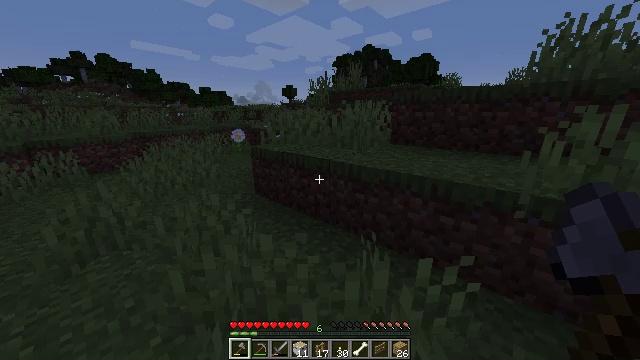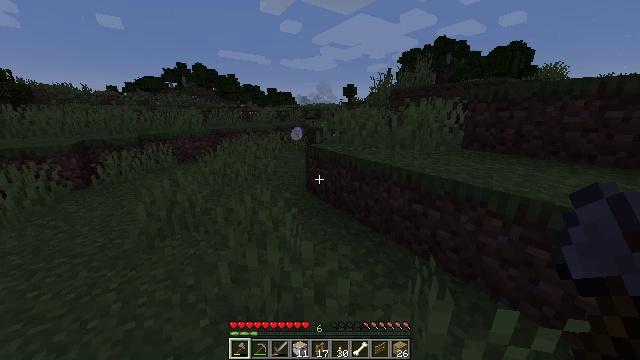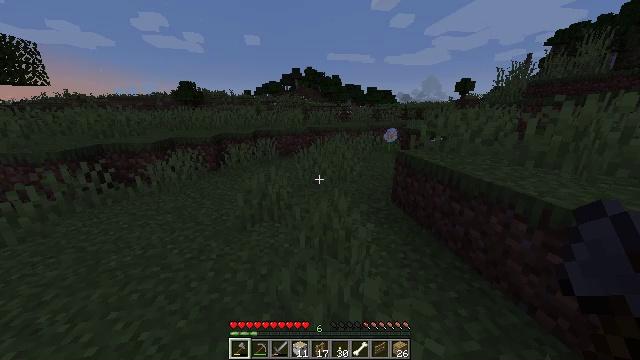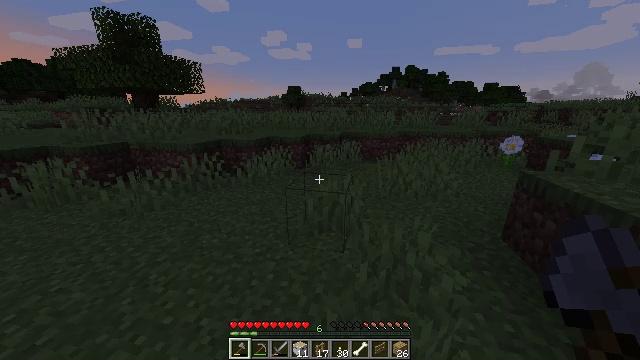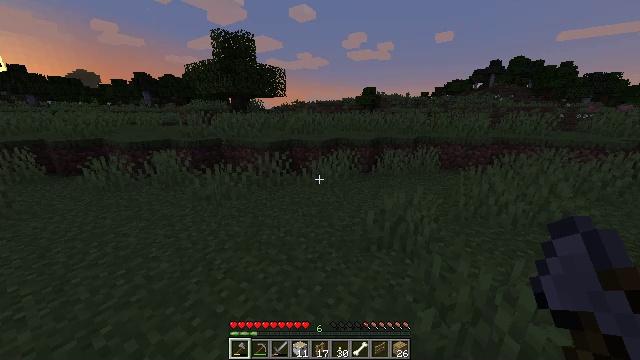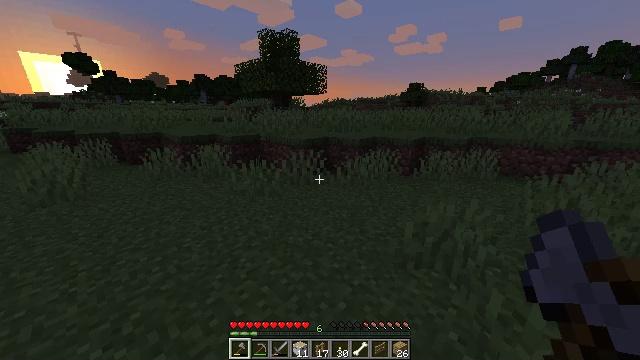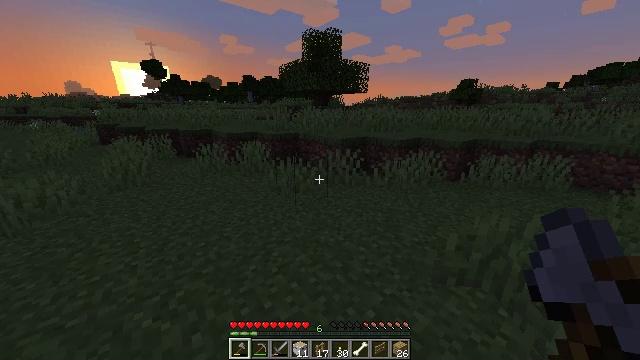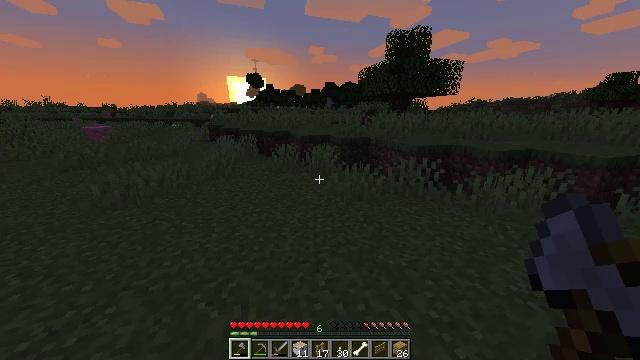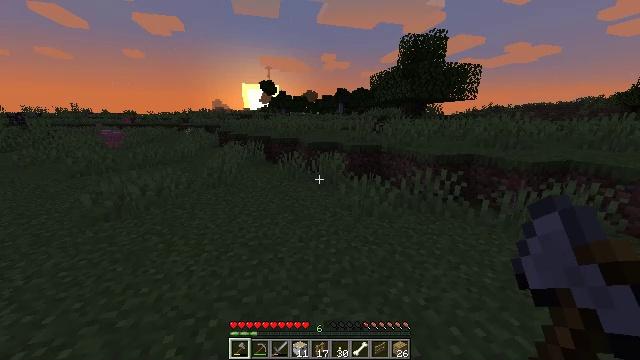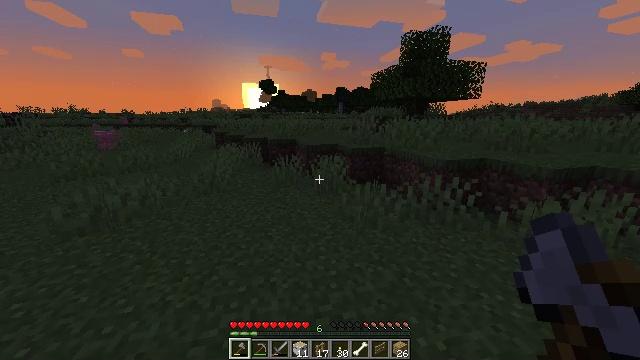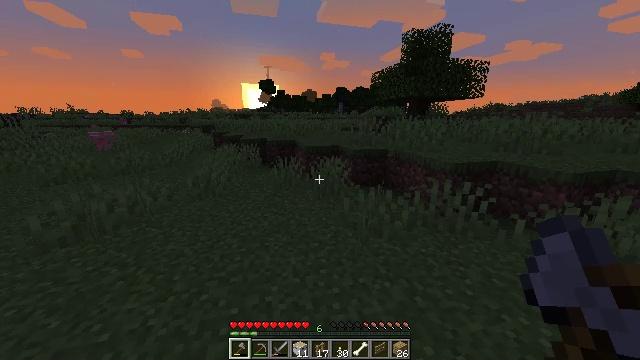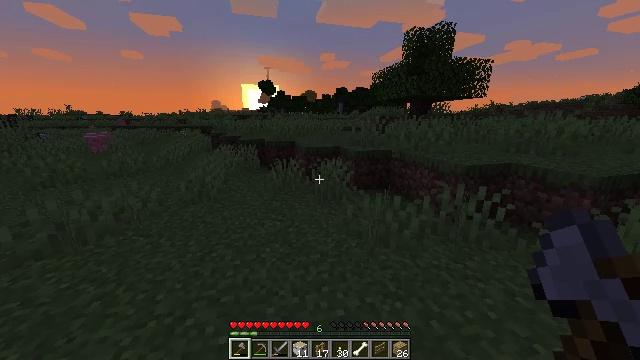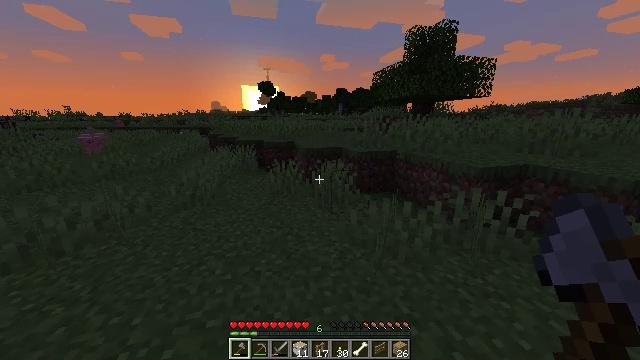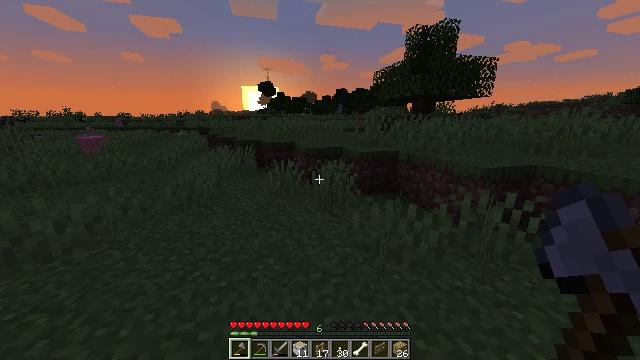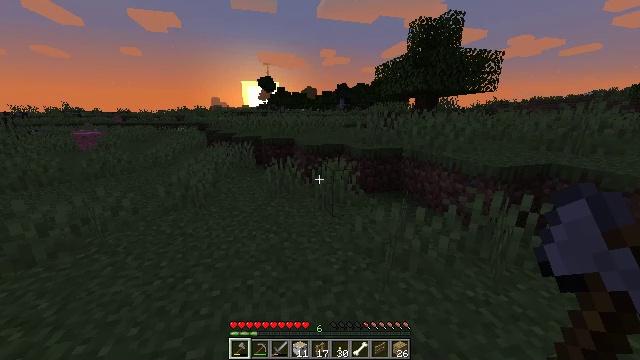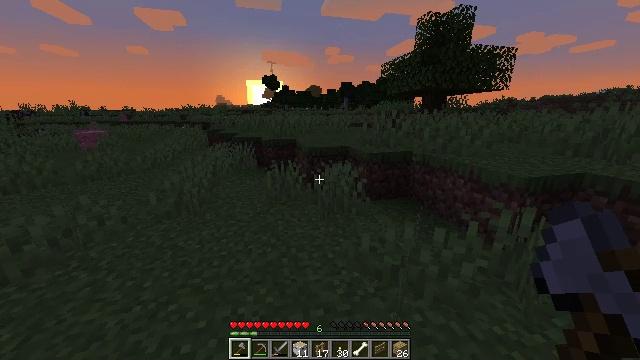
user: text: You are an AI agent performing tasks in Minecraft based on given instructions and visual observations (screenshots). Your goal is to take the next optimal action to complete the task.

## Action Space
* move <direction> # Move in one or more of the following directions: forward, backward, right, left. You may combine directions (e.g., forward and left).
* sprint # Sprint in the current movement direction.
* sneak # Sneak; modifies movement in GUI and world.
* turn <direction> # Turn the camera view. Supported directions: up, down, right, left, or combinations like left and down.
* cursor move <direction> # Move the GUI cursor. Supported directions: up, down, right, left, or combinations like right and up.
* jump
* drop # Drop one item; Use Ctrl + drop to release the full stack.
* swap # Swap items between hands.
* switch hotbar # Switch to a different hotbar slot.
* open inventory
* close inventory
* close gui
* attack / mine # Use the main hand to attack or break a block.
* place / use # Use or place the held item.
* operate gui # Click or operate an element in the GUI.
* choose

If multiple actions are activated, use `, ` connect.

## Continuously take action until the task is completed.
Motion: motion action
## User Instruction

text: Take wool and planks to craft a gray bed.
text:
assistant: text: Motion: move forward, sprint, turn left
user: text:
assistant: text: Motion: move forward, sprint, turn left
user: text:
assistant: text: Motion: move forward, sprint, turn left
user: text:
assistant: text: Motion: move forward, sprint, turn left
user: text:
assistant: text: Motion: move forward, sprint, turn left
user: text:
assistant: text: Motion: move forward, sprint, turn left
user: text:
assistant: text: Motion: move forward, sprint, turn left
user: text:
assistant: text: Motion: move forward, sprint, turn left and up
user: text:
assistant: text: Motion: move forward, sprint
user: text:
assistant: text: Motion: move forward, sprint
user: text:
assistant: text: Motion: move forward, sprint
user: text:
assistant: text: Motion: move forward, sprint
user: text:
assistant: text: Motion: move forward, sprint
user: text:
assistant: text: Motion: move forward, sprint
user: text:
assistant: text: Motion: move forward, sprint, turn left
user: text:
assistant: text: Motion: move forward, sprint, turn left
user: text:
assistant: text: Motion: move forward, sprint
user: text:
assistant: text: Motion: move forward, sprint
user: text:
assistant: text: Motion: move forward, sprint
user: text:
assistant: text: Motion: move forward, sprint
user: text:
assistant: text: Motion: move forward, sprint
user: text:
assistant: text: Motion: move forward, sprint
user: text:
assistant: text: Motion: move forward, sprint
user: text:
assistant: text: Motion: move forward, sprint
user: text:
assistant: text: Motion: move forward, sprint
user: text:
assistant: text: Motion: move forward, sprint
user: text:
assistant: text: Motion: move forward, sprint
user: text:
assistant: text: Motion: move forward, sprint
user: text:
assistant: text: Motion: move forward, sprint
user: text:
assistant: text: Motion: move forward, sprint